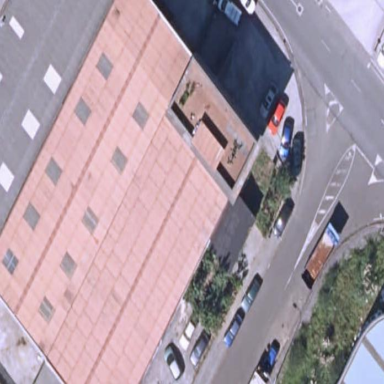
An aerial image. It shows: Industrial building.